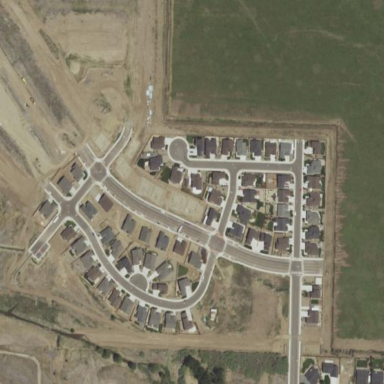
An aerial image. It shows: Residential area composed of single-family homes.